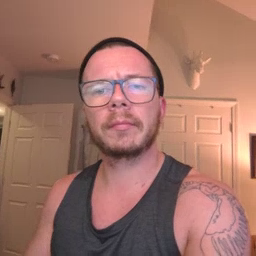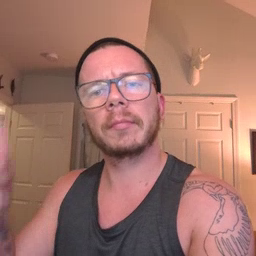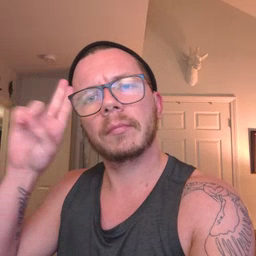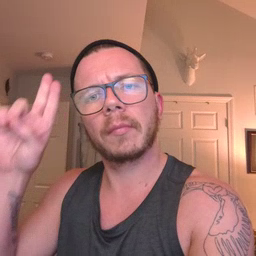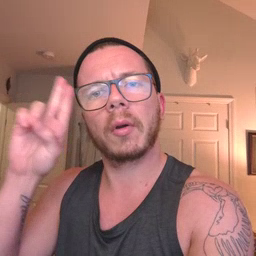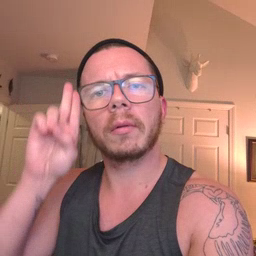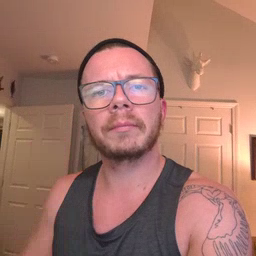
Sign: uncle